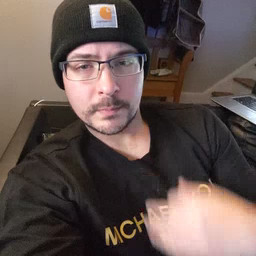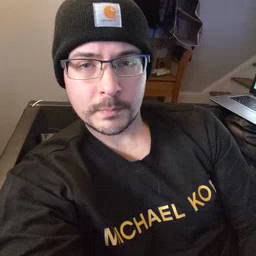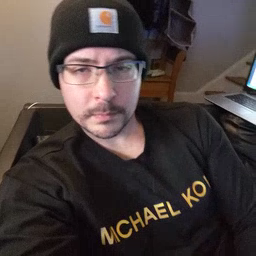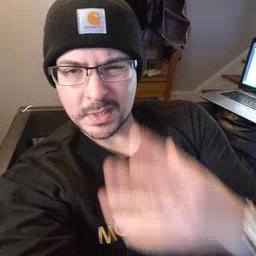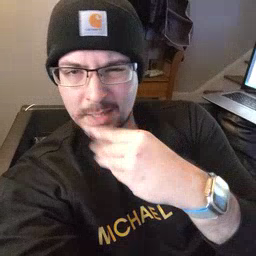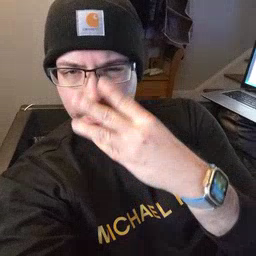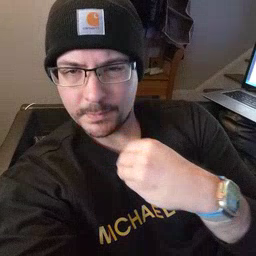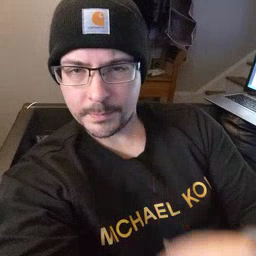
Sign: sleepy